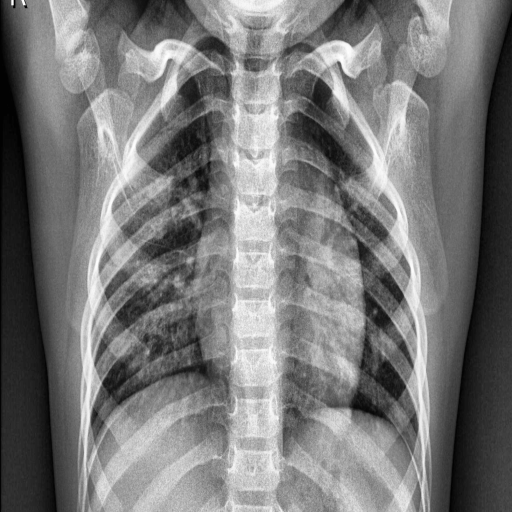
Finding: NORMAL